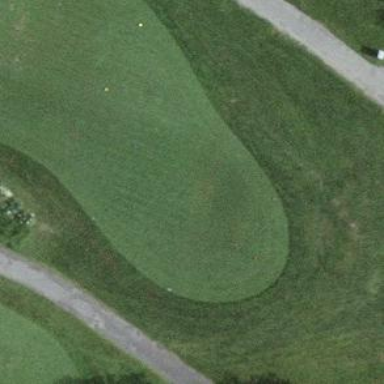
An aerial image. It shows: Grassy area designated as golf tee.